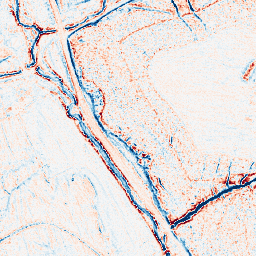
Category: edge_preserving
Decomposition family: anisotropic_diffusion
Decomposition parameters: iterations: 20
kappa: 50
gamma: 0.05
Upsampling method: area
Upsampling parameters: scale: 2
Upsampling scale: 2